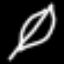
Label: leaf